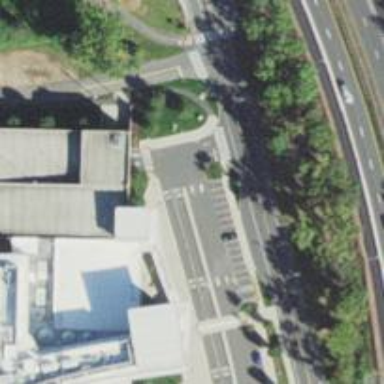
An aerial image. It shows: Zebra crossing on the road.